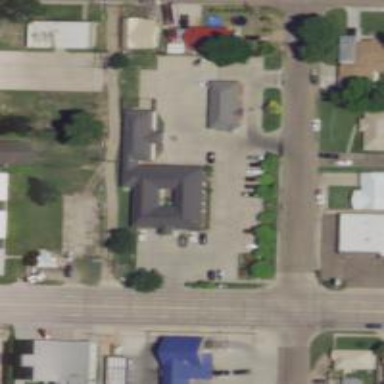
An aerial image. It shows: Healthcare clinic.